Fundus camera: zeiss
Shooting center: fovea
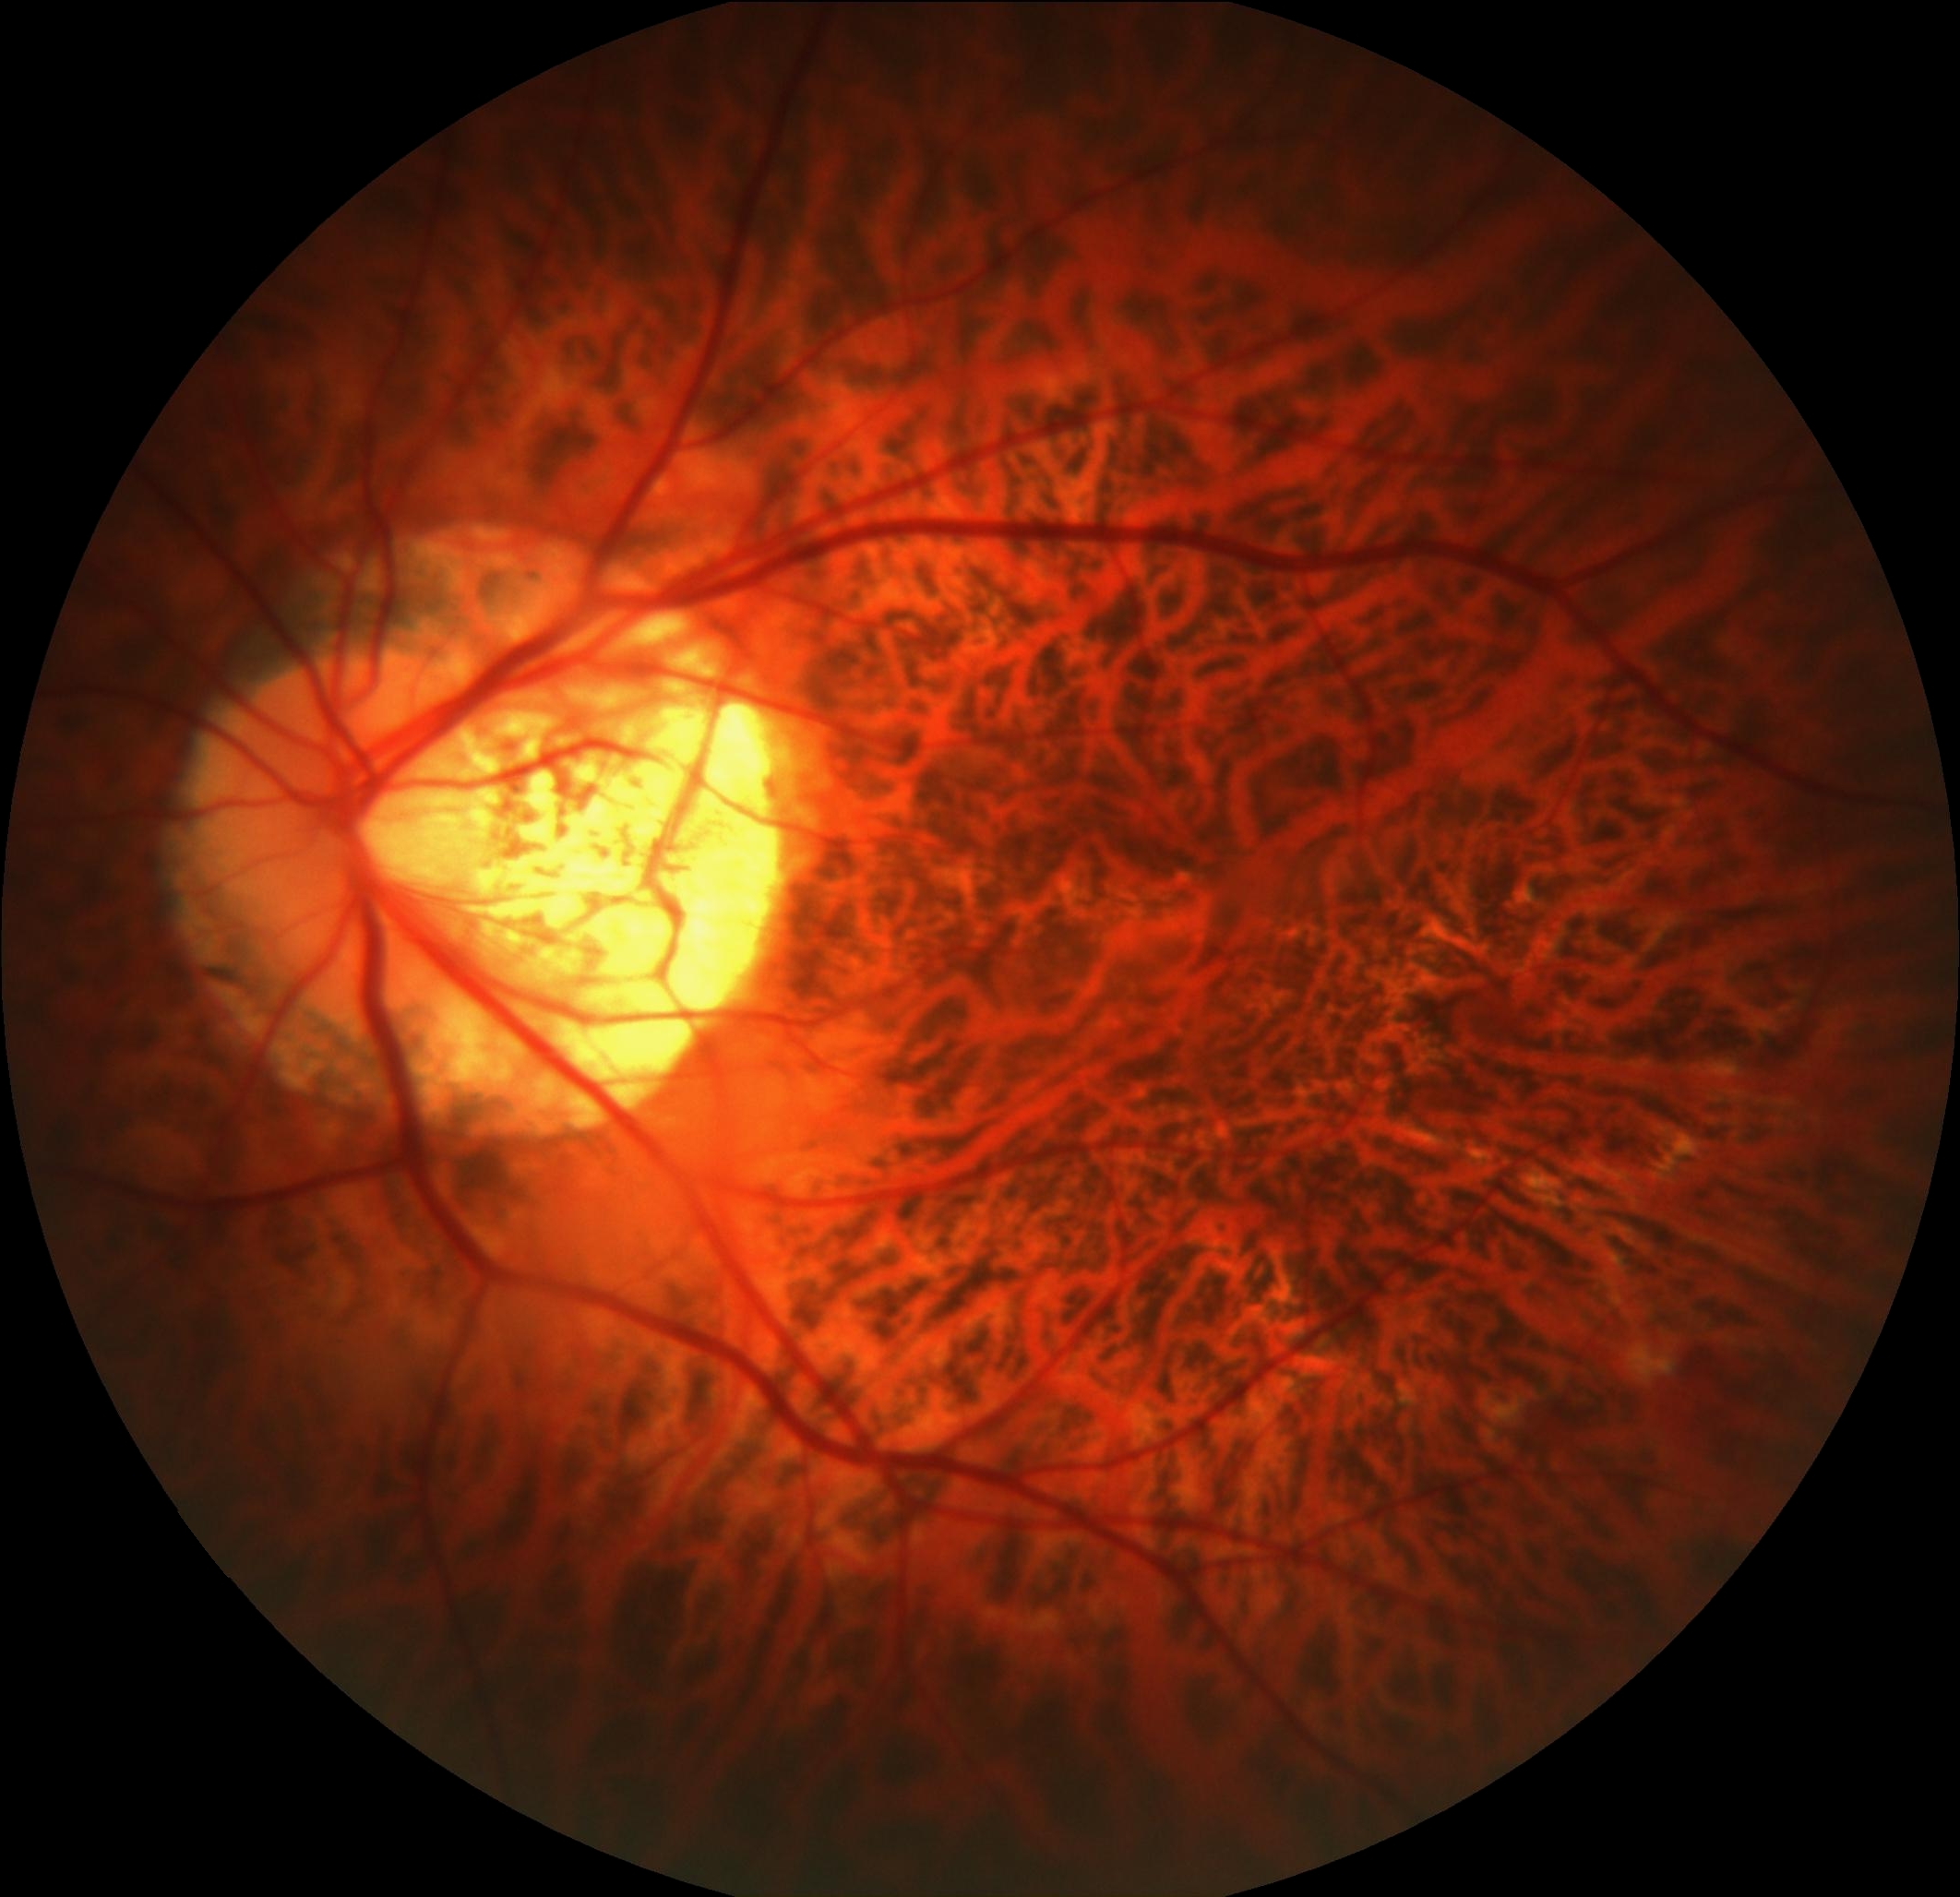
Pathologic myopia: yes
Patchy retinal atrophy: present
Retinal detachment: absent